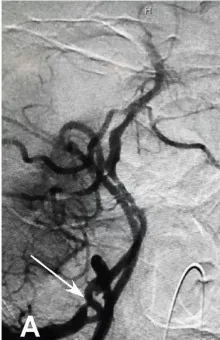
Collapse of the stent proximal end and management. (A,B) Withdrawal of the micro-guidewire and microcatheter led to collapse of the stent proximal end with the stent proximal markers in close contact, and the blood flow was reduced through the proximal end. The longer arrow indicates the proximal markers and the shorter arrow the distal markers.
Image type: radiology (mri)